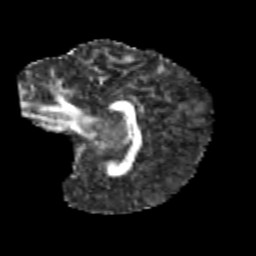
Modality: FA
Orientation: sagittal
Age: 9
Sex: female
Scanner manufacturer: siemens
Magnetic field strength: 3 T
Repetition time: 3.8 s
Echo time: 0.07 s